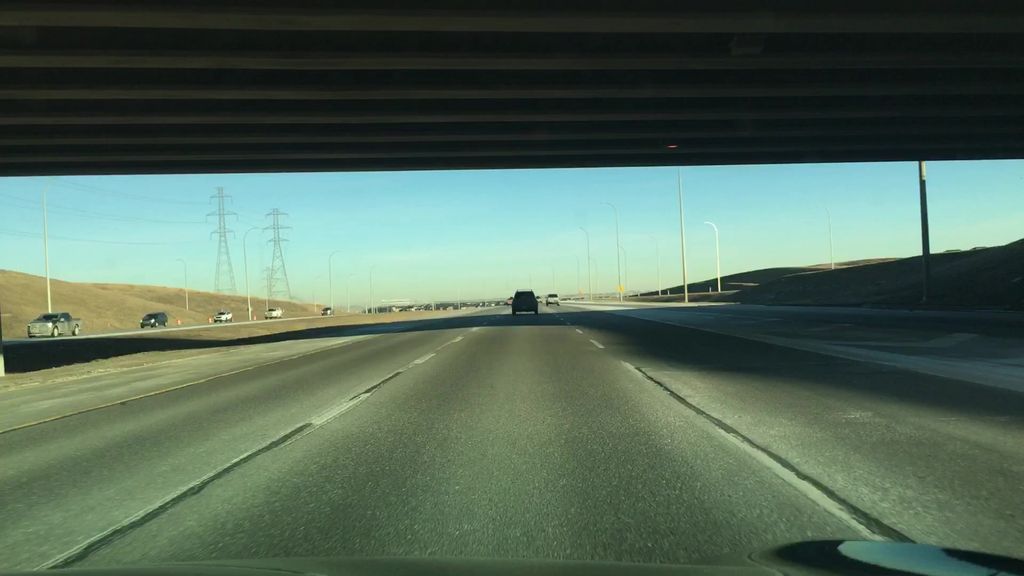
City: calgary